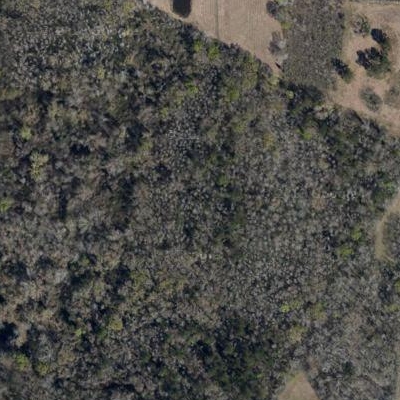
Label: eForest